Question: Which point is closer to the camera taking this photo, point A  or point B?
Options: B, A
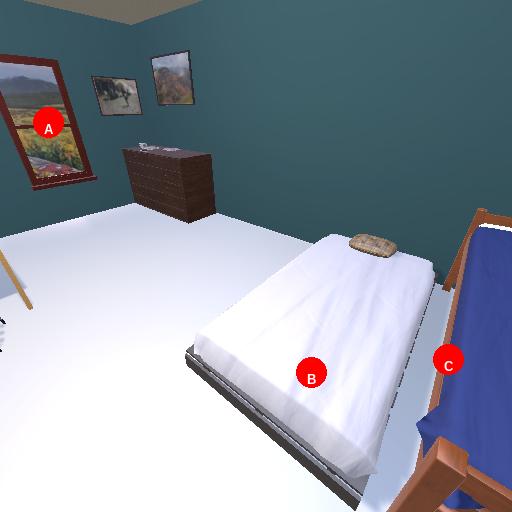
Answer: B